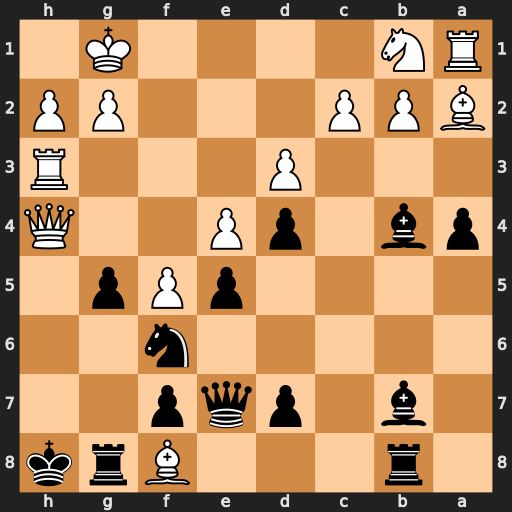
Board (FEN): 1r3Brk/1b1pqp2/5n2/4pPp1/pb1pP2Q/3P3R/BPP3PP/RN4K1
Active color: b
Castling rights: -
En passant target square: -
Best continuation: gxh4 Rxh4+ Nh7 Bxe7 Bxe7